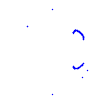
Particle: proton